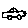
Label: car